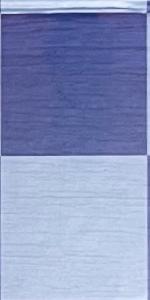
Label: Empty